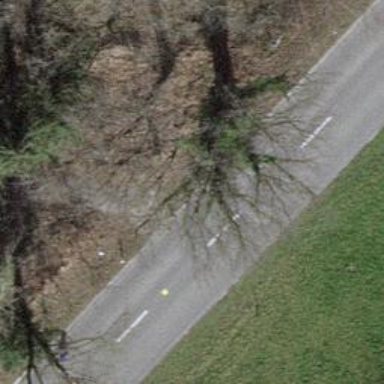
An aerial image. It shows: Track road with grade3 tracktype.